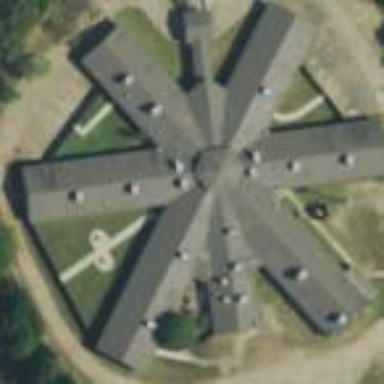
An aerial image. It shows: Nursing home building.